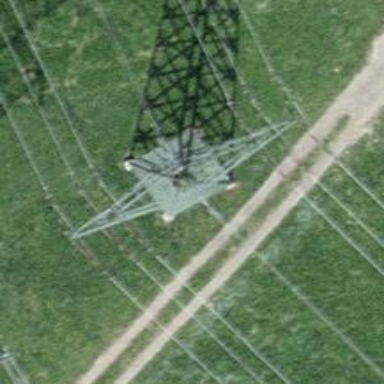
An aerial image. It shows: Power line in the image.